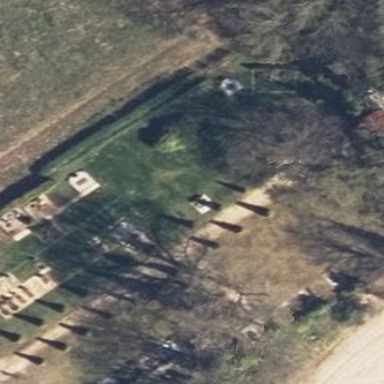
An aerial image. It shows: Cemetery.